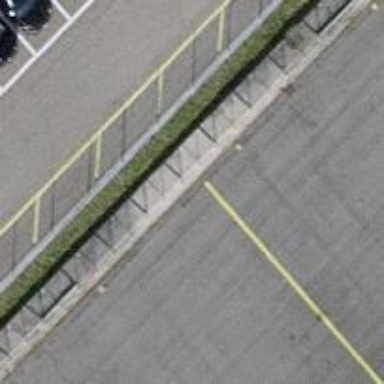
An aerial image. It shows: Airport parking position.